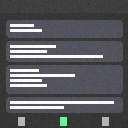
Screen state: on